Question: I am trying to mark the overlapping area between two circles (like in a Venn Diagram). I figured the way to do this is by drawing two arcs using the two intersecting points and than fill the path using 'fill()'.
I know the coordinates of the intersection points, but how do I use that as an input for the 'arc()' function?
'''
ctx.beginPath();
ctx.arc(circle1.x,circle1.y,circle1.r, ? , ? ,true);
ctx.fill();
ctx.closePath();
'''

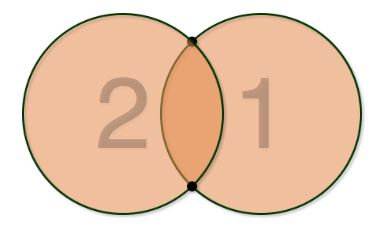
Answer:
The globalCompositeOperation allows you to control which parts of old and new drawings are shown on the canvas.
You can see examples of each compositing mode here: <URL>
We use 2 of these compositing modes to highlight the intersection of your 2 circles:
Given that the left circle is already draw, source-atop will draw of the right circle.
'''
ctx.globalCompositeOperation="source-atop";
ctx.arc(circle2.x,circle2.y,circle2.r, 0, 2*Math.PI, false);
'''
Given that the left circle is already draw, destination-over will draw the right circle left circle.
'''
ctx.globalCompositeOperation="destination-over";
ctx.arc(circle2.x,circle2.y,circle2.r, 0, 2*Math.PI, false);
'''
It's a lot to take in, so you might comment out all the drawing code and then uncomment it one-opration-at-a-time to see what effect each operation has.
Here's code and a Fiddle: <URL>
'''
<!doctype html>
<html>
<head>
<link rel="stylesheet" type="text/css" media="all" href="css/reset.css" /> <!-- reset css -->
<script type="text/javascript" src="http://code.jquery.com/jquery.min.js"></script>
<style>
body{ background-color: ivory; }
canvas{border:1px solid red;}
</style>
<script>
$(function(){
var canvas=document.getElementById("canvas");
var ctx=canvas.getContext("2d");
ctx.fillStyle="yellow";
ctx.strokeStyle="black";
ctx.lineWidth=3;
var circle1={x:100,y:100,r:50};
var circle2={x:140,y:100,r:50};
// draw circle1
ctx.save();
ctx.beginPath();
ctx.arc(circle1.x,circle1.y,circle1.r, 0, 2*Math.PI, false);
ctx.stroke();
ctx.fill();
// composite mode "source-atop" to draw the intersection
ctx.beginPath();
ctx.fillStyle="orange";
ctx.globalCompositeOperation="source-atop";
ctx.arc(circle2.x,circle2.y,circle2.r, 0, 2*Math.PI, false);
ctx.fill();
ctx.stroke();
ctx.restore();
// destination-over to draw fill for circle2 again
ctx.beginPath();
ctx.globalCompositeOperation="destination-over";
ctx.arc(circle2.x,circle2.y,circle2.r, 0, 2*Math.PI, false);
ctx.fill();
// back to normal composite mode (newest drawings on top)
ctx.globalCompositeOperation="source-over";
// draw the stroke for circle1 again
ctx.beginPath();
ctx.arc(circle1.x,circle1.y,circle1.r, 0, 2*Math.PI, false);
ctx.stroke();
// draw the stroke for circle2 again
ctx.beginPath();
ctx.arc(circle2.x,circle2.y,circle2.r, 0, 2*Math.PI, false);
ctx.stroke();
}); // end $(function(){});
</script>
</head>
<body>
<canvas id="canvas" width=300 height=300></canvas>
</body>
</html>
'''